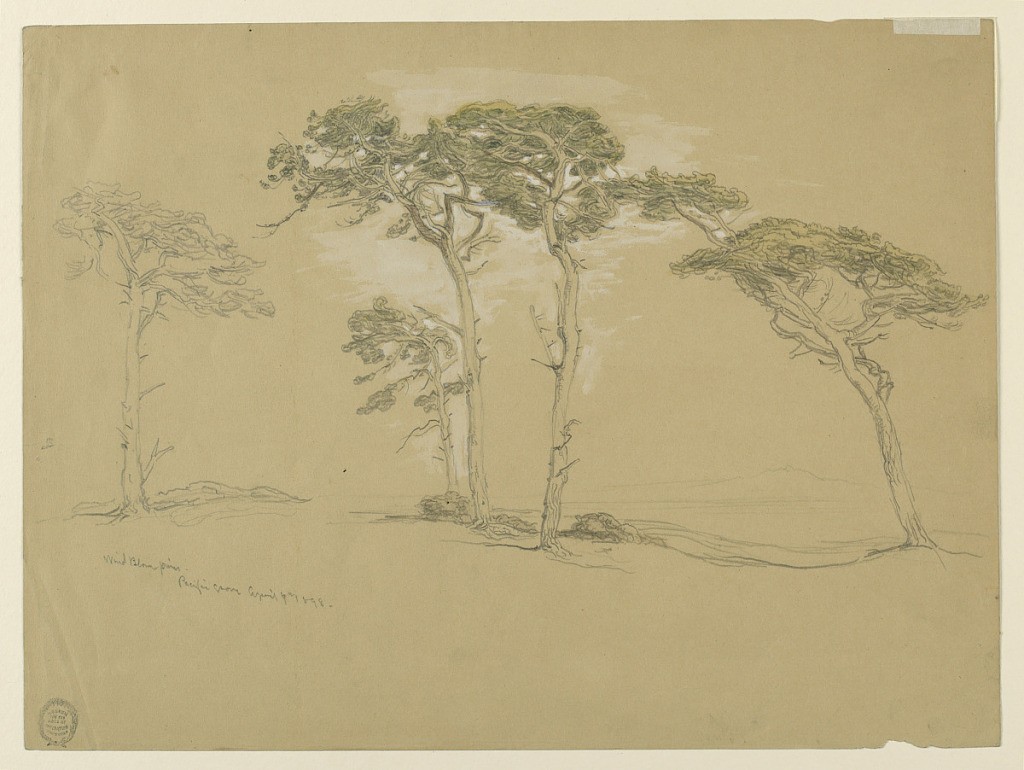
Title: Windblown Pines, Pacific Grove. Verso: Pacific Coast road to Point Sur.
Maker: Samuel Colman, American, 1832–1920
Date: April 1898
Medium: Obverse: graphite and green wash, white guache, on buff paper. Reverse: pencil, pen, and black ink.
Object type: Drawing
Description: Horizontal rectangle.  Obverse: "Wind blown pines/ Pacific Grove," five of which are shown.  A hill range is shown in the right background.  Reverse: in opposite direction, top: waves rolling at the rocky coast.  Bottom left vertically: pencil sketch of five trees. Right: Rocky sea shore.